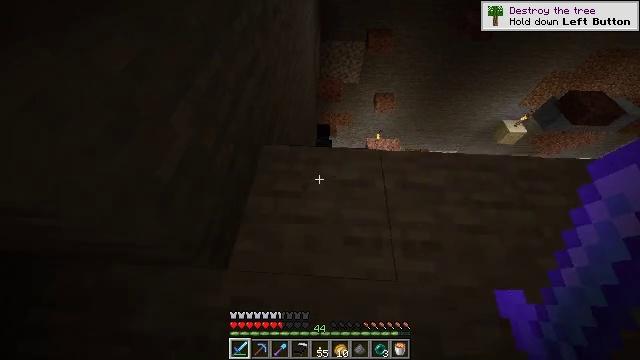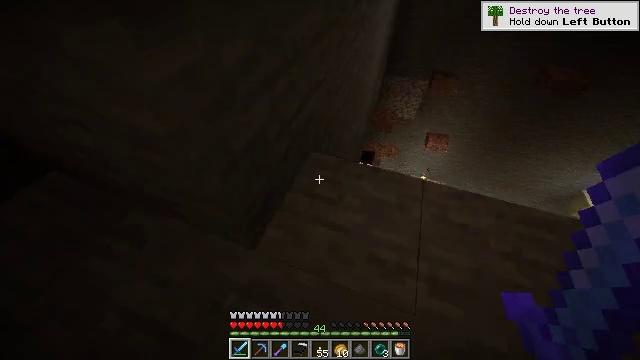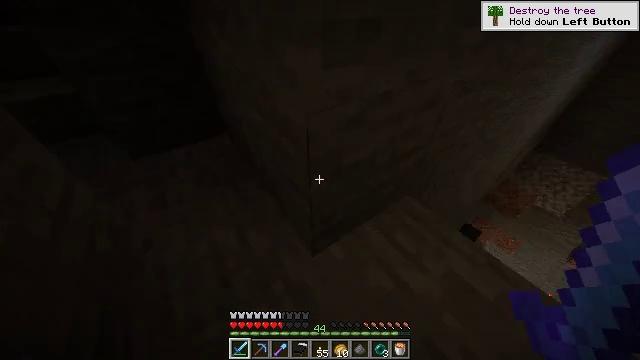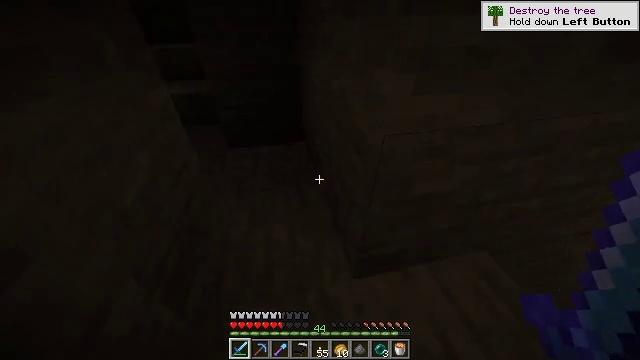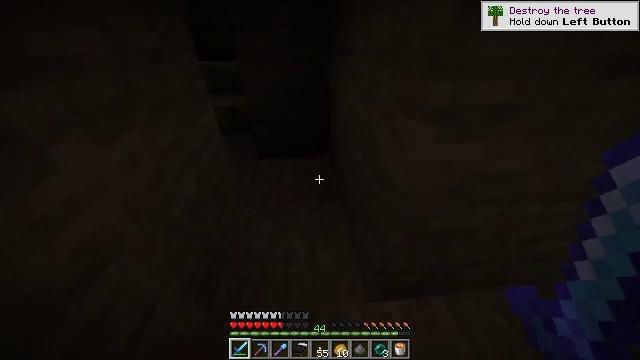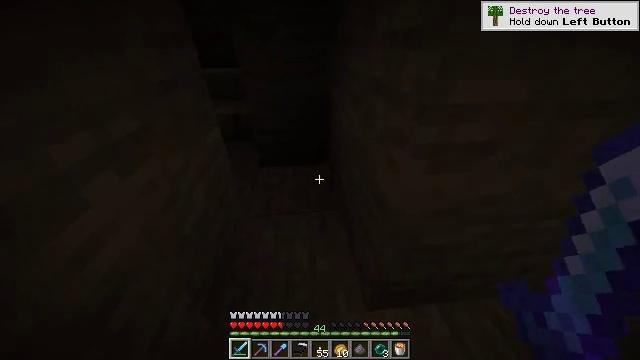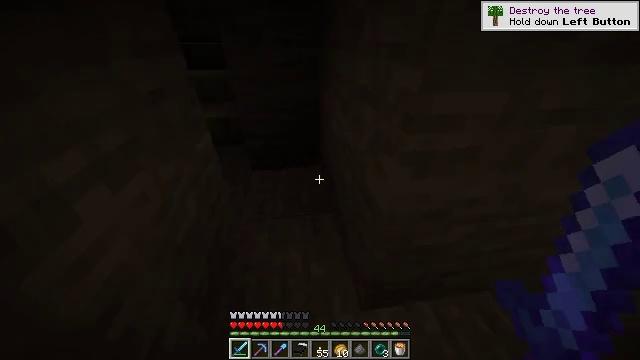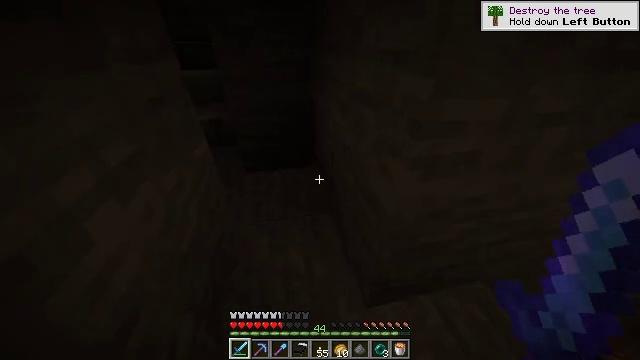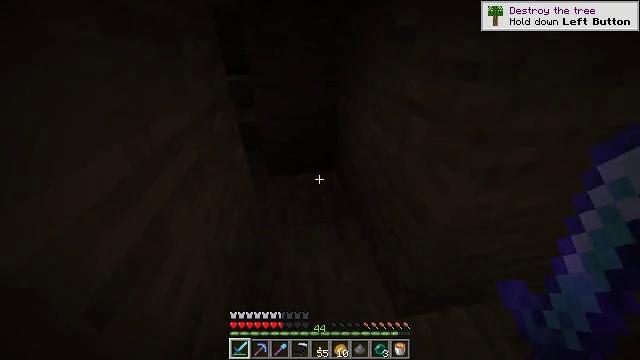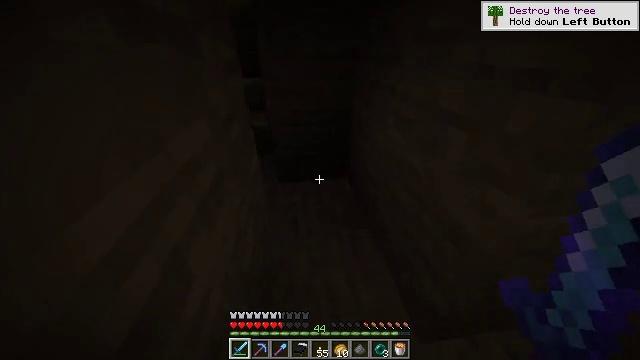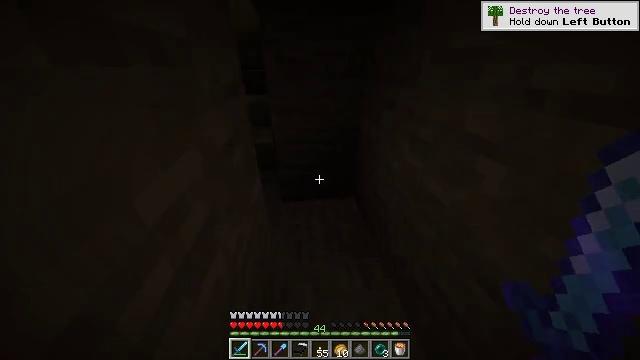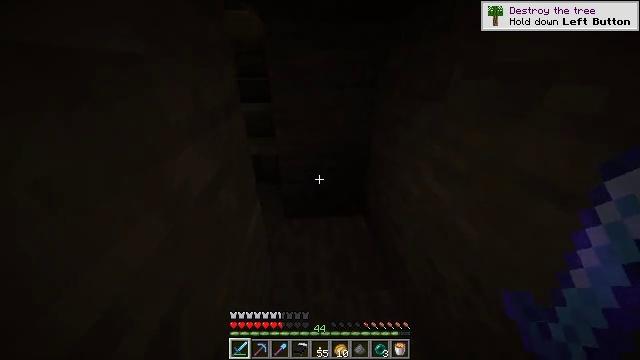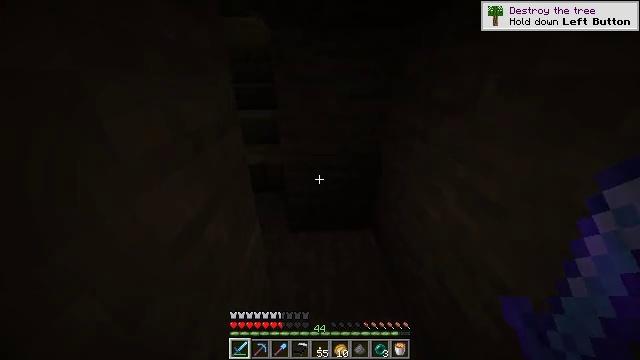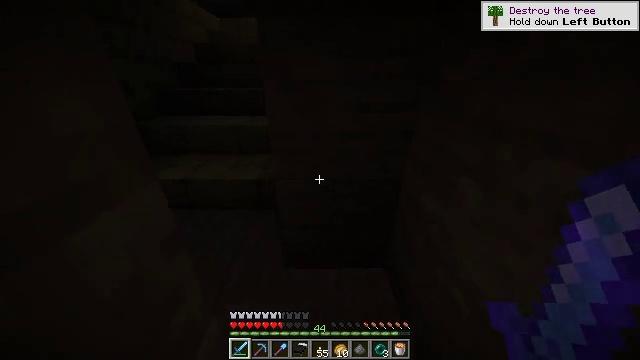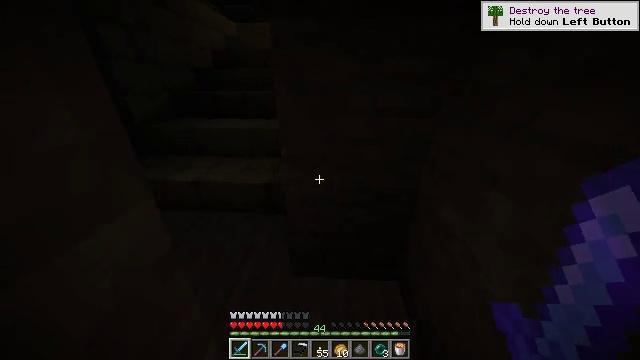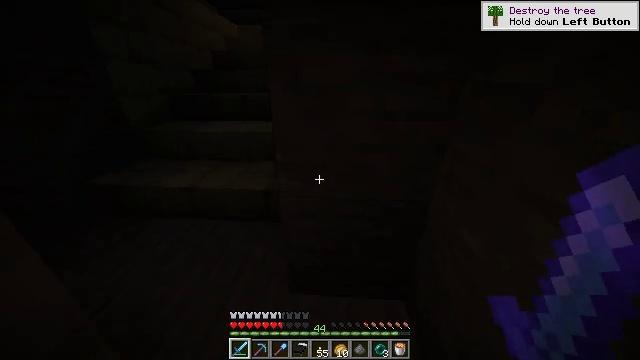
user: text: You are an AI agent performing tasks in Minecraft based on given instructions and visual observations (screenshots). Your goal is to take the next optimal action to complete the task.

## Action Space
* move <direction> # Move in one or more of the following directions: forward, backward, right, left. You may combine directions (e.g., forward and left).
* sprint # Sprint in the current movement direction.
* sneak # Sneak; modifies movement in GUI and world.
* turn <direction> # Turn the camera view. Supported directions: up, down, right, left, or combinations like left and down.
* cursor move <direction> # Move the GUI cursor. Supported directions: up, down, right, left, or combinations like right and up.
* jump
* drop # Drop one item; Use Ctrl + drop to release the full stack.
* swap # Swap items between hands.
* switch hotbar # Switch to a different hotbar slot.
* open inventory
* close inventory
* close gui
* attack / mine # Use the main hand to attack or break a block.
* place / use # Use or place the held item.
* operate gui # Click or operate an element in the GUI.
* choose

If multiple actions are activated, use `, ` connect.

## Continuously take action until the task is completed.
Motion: motion action
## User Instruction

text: Retrieve end stone bricks from the end.
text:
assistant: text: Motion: sneak, turn left and up
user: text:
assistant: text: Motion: sneak, turn left and up
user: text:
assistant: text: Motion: turn left and up
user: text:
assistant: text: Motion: turn left and up
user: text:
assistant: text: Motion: no_op
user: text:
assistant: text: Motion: turn right
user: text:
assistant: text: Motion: move left, turn right
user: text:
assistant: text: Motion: move left, turn left and up
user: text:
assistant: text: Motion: move forward and move left, turn left
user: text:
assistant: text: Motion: move forward and move left, turn left and up
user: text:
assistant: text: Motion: move forward, turn left and up
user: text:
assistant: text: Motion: move forward, turn left and up
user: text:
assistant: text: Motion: move forward, turn left
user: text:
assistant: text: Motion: turn left
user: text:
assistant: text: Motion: no_op
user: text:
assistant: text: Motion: no_op
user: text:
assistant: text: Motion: no_op
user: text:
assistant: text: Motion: no_op
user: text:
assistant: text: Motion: no_op
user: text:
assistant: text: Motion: no_op
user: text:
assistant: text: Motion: no_op
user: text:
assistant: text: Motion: no_op
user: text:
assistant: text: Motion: no_op
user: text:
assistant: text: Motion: no_op
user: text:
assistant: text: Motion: no_op
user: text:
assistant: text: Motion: no_op
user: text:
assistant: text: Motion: no_op
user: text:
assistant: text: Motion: no_op
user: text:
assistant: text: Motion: no_op
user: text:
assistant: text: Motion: no_op